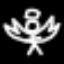
Label: angel